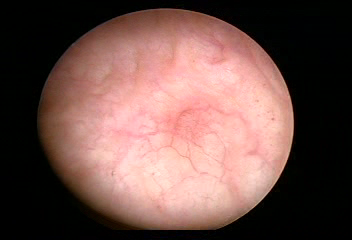
Modality: WLC
Class: Normal mucosa
Bladder cancer association: No